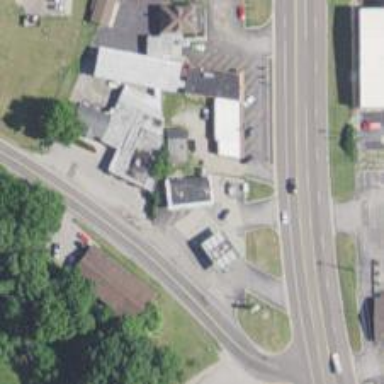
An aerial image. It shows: Convenience shop.